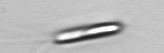
Label: Chrysochromulina